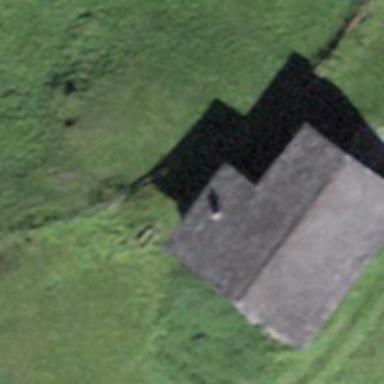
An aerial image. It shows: Barn.